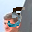
Label: 5